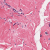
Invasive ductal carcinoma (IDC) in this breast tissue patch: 0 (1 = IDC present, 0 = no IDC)